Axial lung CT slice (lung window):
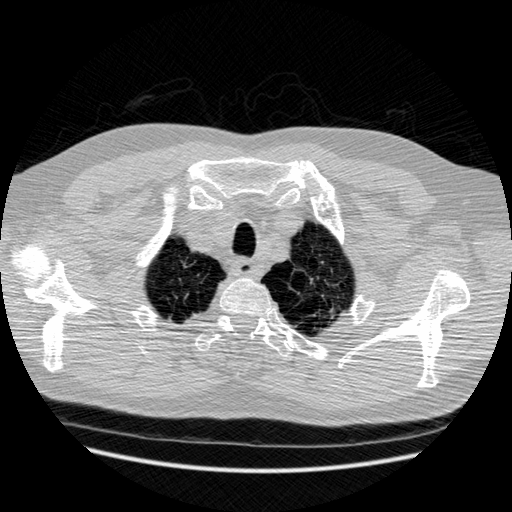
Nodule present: no